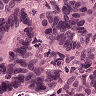
Metastatic tissue present: yes